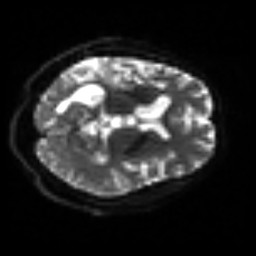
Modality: sbref
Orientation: axial
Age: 54
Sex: female
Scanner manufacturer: siemens
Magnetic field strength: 3 T
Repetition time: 3.2 s
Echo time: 0.081 s